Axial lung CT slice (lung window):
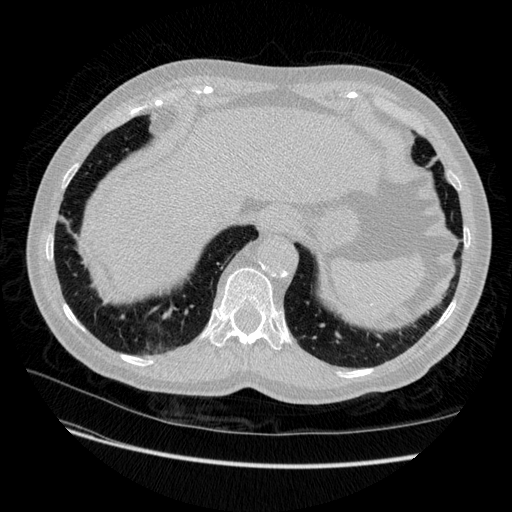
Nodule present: no